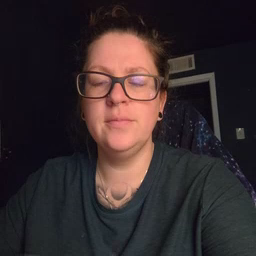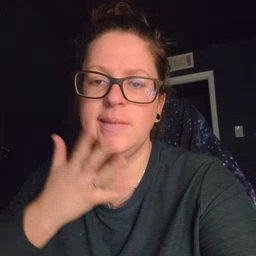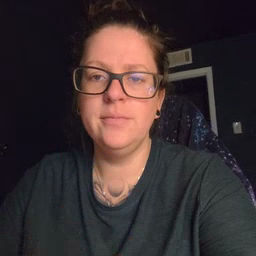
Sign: sad